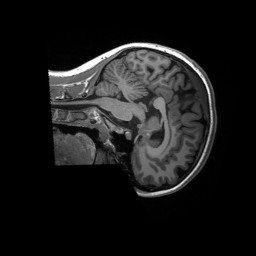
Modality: T1w
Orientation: sagittal
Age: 16
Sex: female
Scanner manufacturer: siemens
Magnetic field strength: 3 T
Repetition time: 2.3 s
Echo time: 0.00232 s